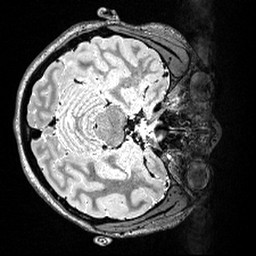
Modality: T2w
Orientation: axial
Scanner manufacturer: siemens
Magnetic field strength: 3 T
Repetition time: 3.2 s
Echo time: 0.566 s